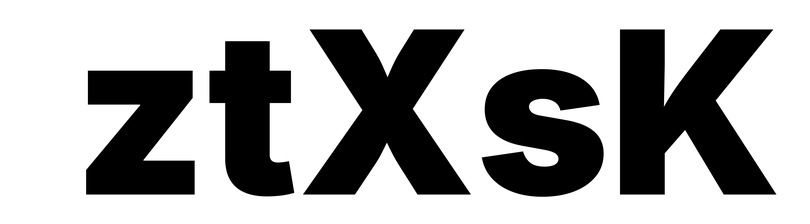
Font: Inter_Black